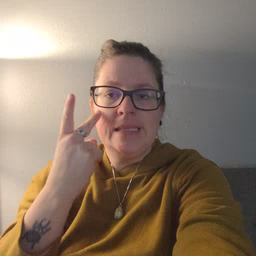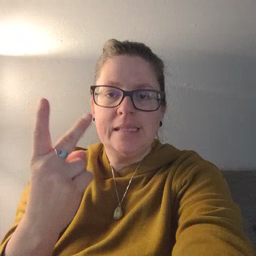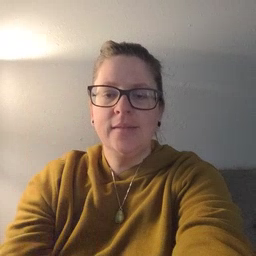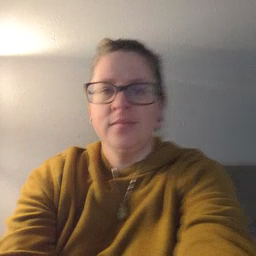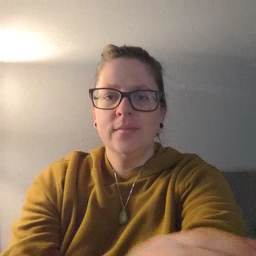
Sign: see